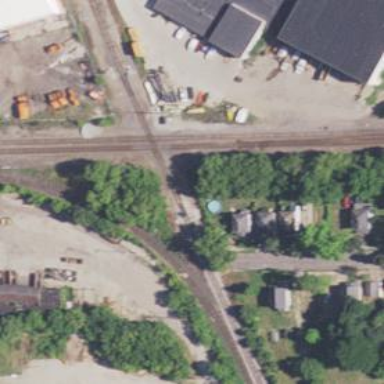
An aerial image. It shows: Railway crossing.